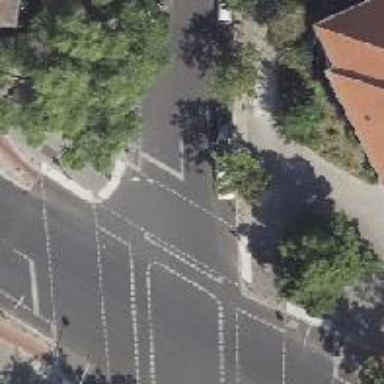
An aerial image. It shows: Road with traffic signals.